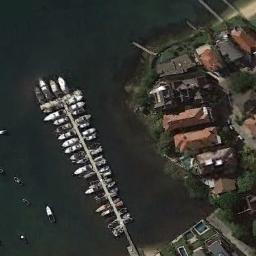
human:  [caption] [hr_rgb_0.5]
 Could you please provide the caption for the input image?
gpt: The harbor has some neatly docked boats and a dense residential area is next to the harbor .

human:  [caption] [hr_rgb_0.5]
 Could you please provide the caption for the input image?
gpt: Many ships moored on the sea next to the harbor next to the building .

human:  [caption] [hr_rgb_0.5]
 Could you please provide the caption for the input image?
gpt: There are people and cars on the harbor shore .

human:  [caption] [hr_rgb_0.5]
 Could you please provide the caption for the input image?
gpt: There are many ships in the harbor .

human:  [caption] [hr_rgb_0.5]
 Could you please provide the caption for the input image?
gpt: There are some buildings beside the harbor with some ships .